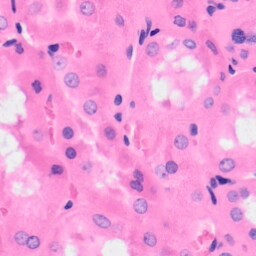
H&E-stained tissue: Kidney